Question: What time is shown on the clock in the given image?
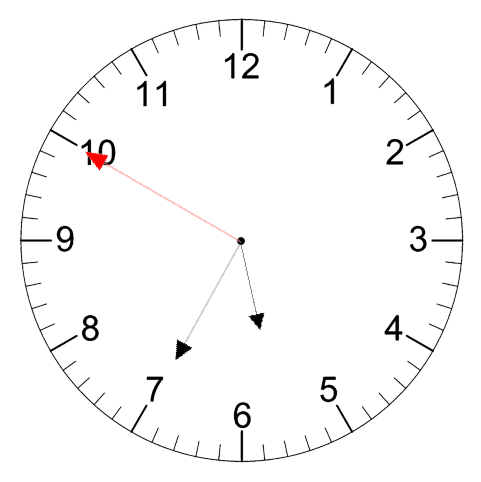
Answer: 05:34:50